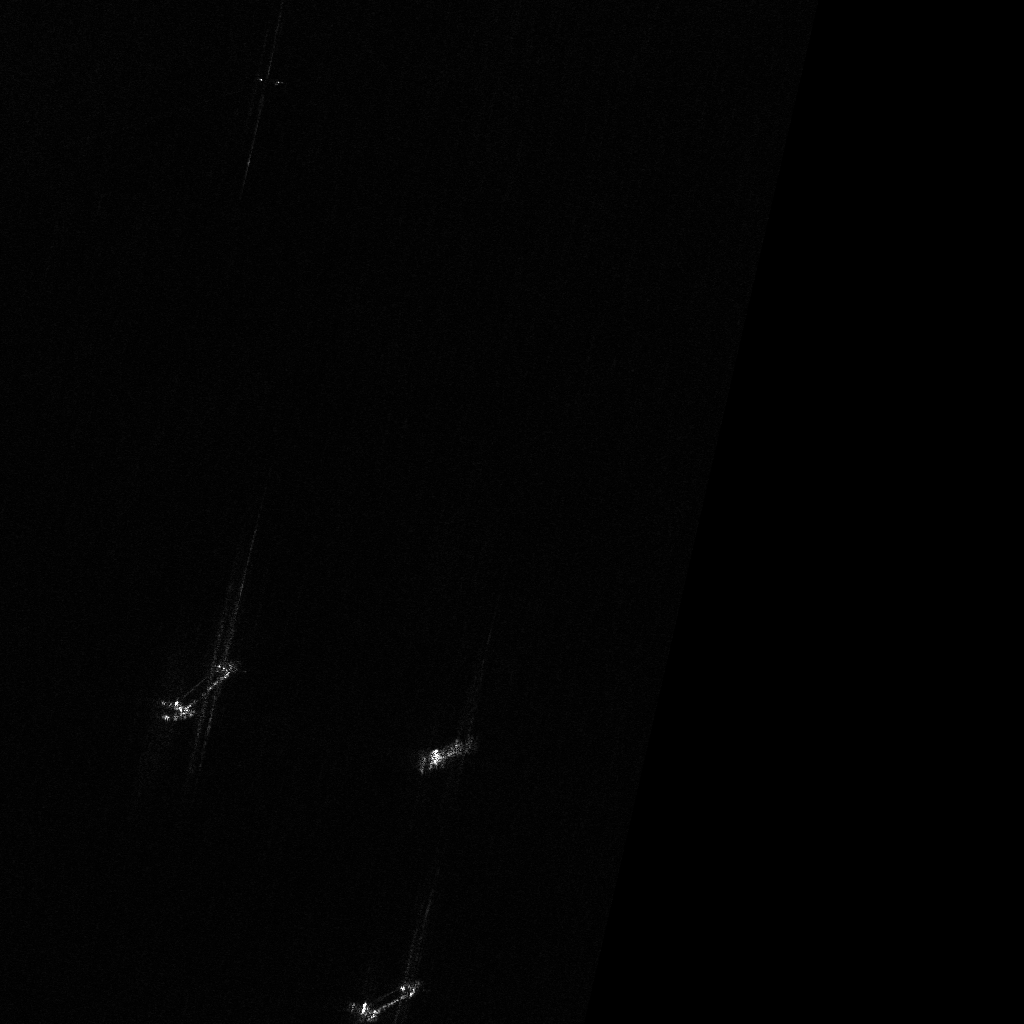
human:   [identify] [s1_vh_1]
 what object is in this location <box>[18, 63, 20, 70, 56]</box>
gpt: <ref>1 small dredger at the left</ref>

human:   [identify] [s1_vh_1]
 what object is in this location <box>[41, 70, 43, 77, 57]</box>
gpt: <ref>1 medium container at the bottom</ref>